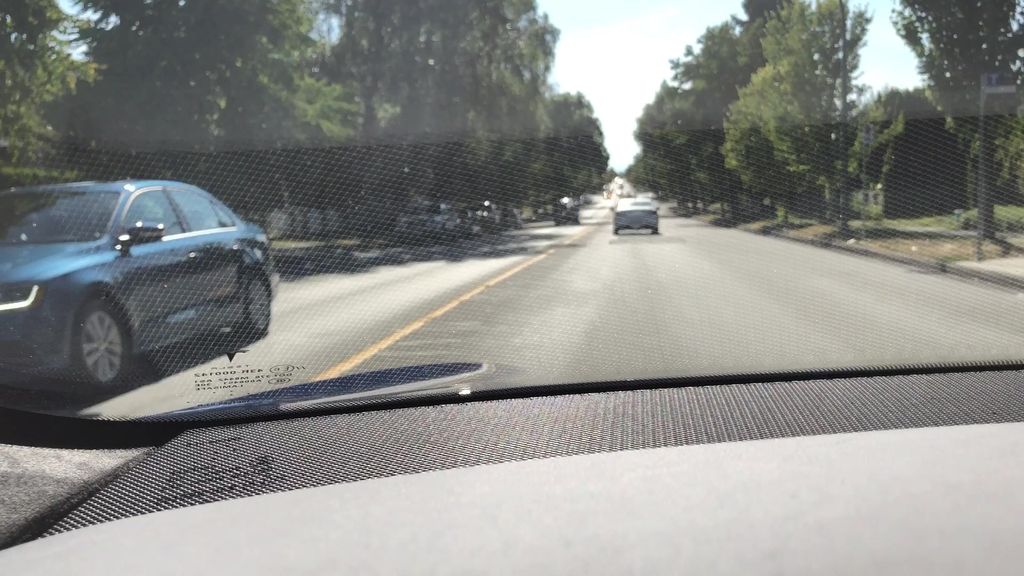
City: vancouver